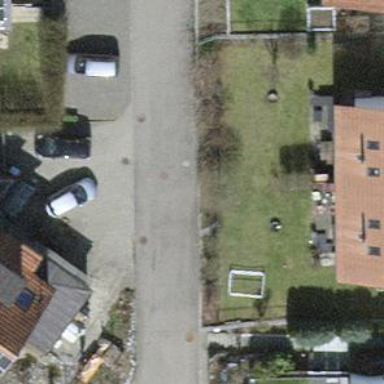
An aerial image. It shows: Urban tree adds touch of nature to the surroundings.